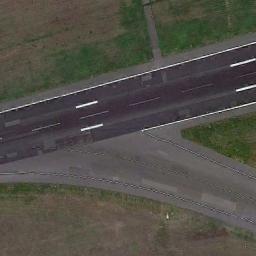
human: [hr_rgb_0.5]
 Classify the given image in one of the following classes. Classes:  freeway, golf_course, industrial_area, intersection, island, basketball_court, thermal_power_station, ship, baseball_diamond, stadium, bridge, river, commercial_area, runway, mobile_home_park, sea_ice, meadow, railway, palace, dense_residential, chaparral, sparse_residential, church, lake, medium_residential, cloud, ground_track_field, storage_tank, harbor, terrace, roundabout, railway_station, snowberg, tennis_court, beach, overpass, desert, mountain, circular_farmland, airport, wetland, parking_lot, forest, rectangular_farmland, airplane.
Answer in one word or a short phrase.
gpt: runway